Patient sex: M
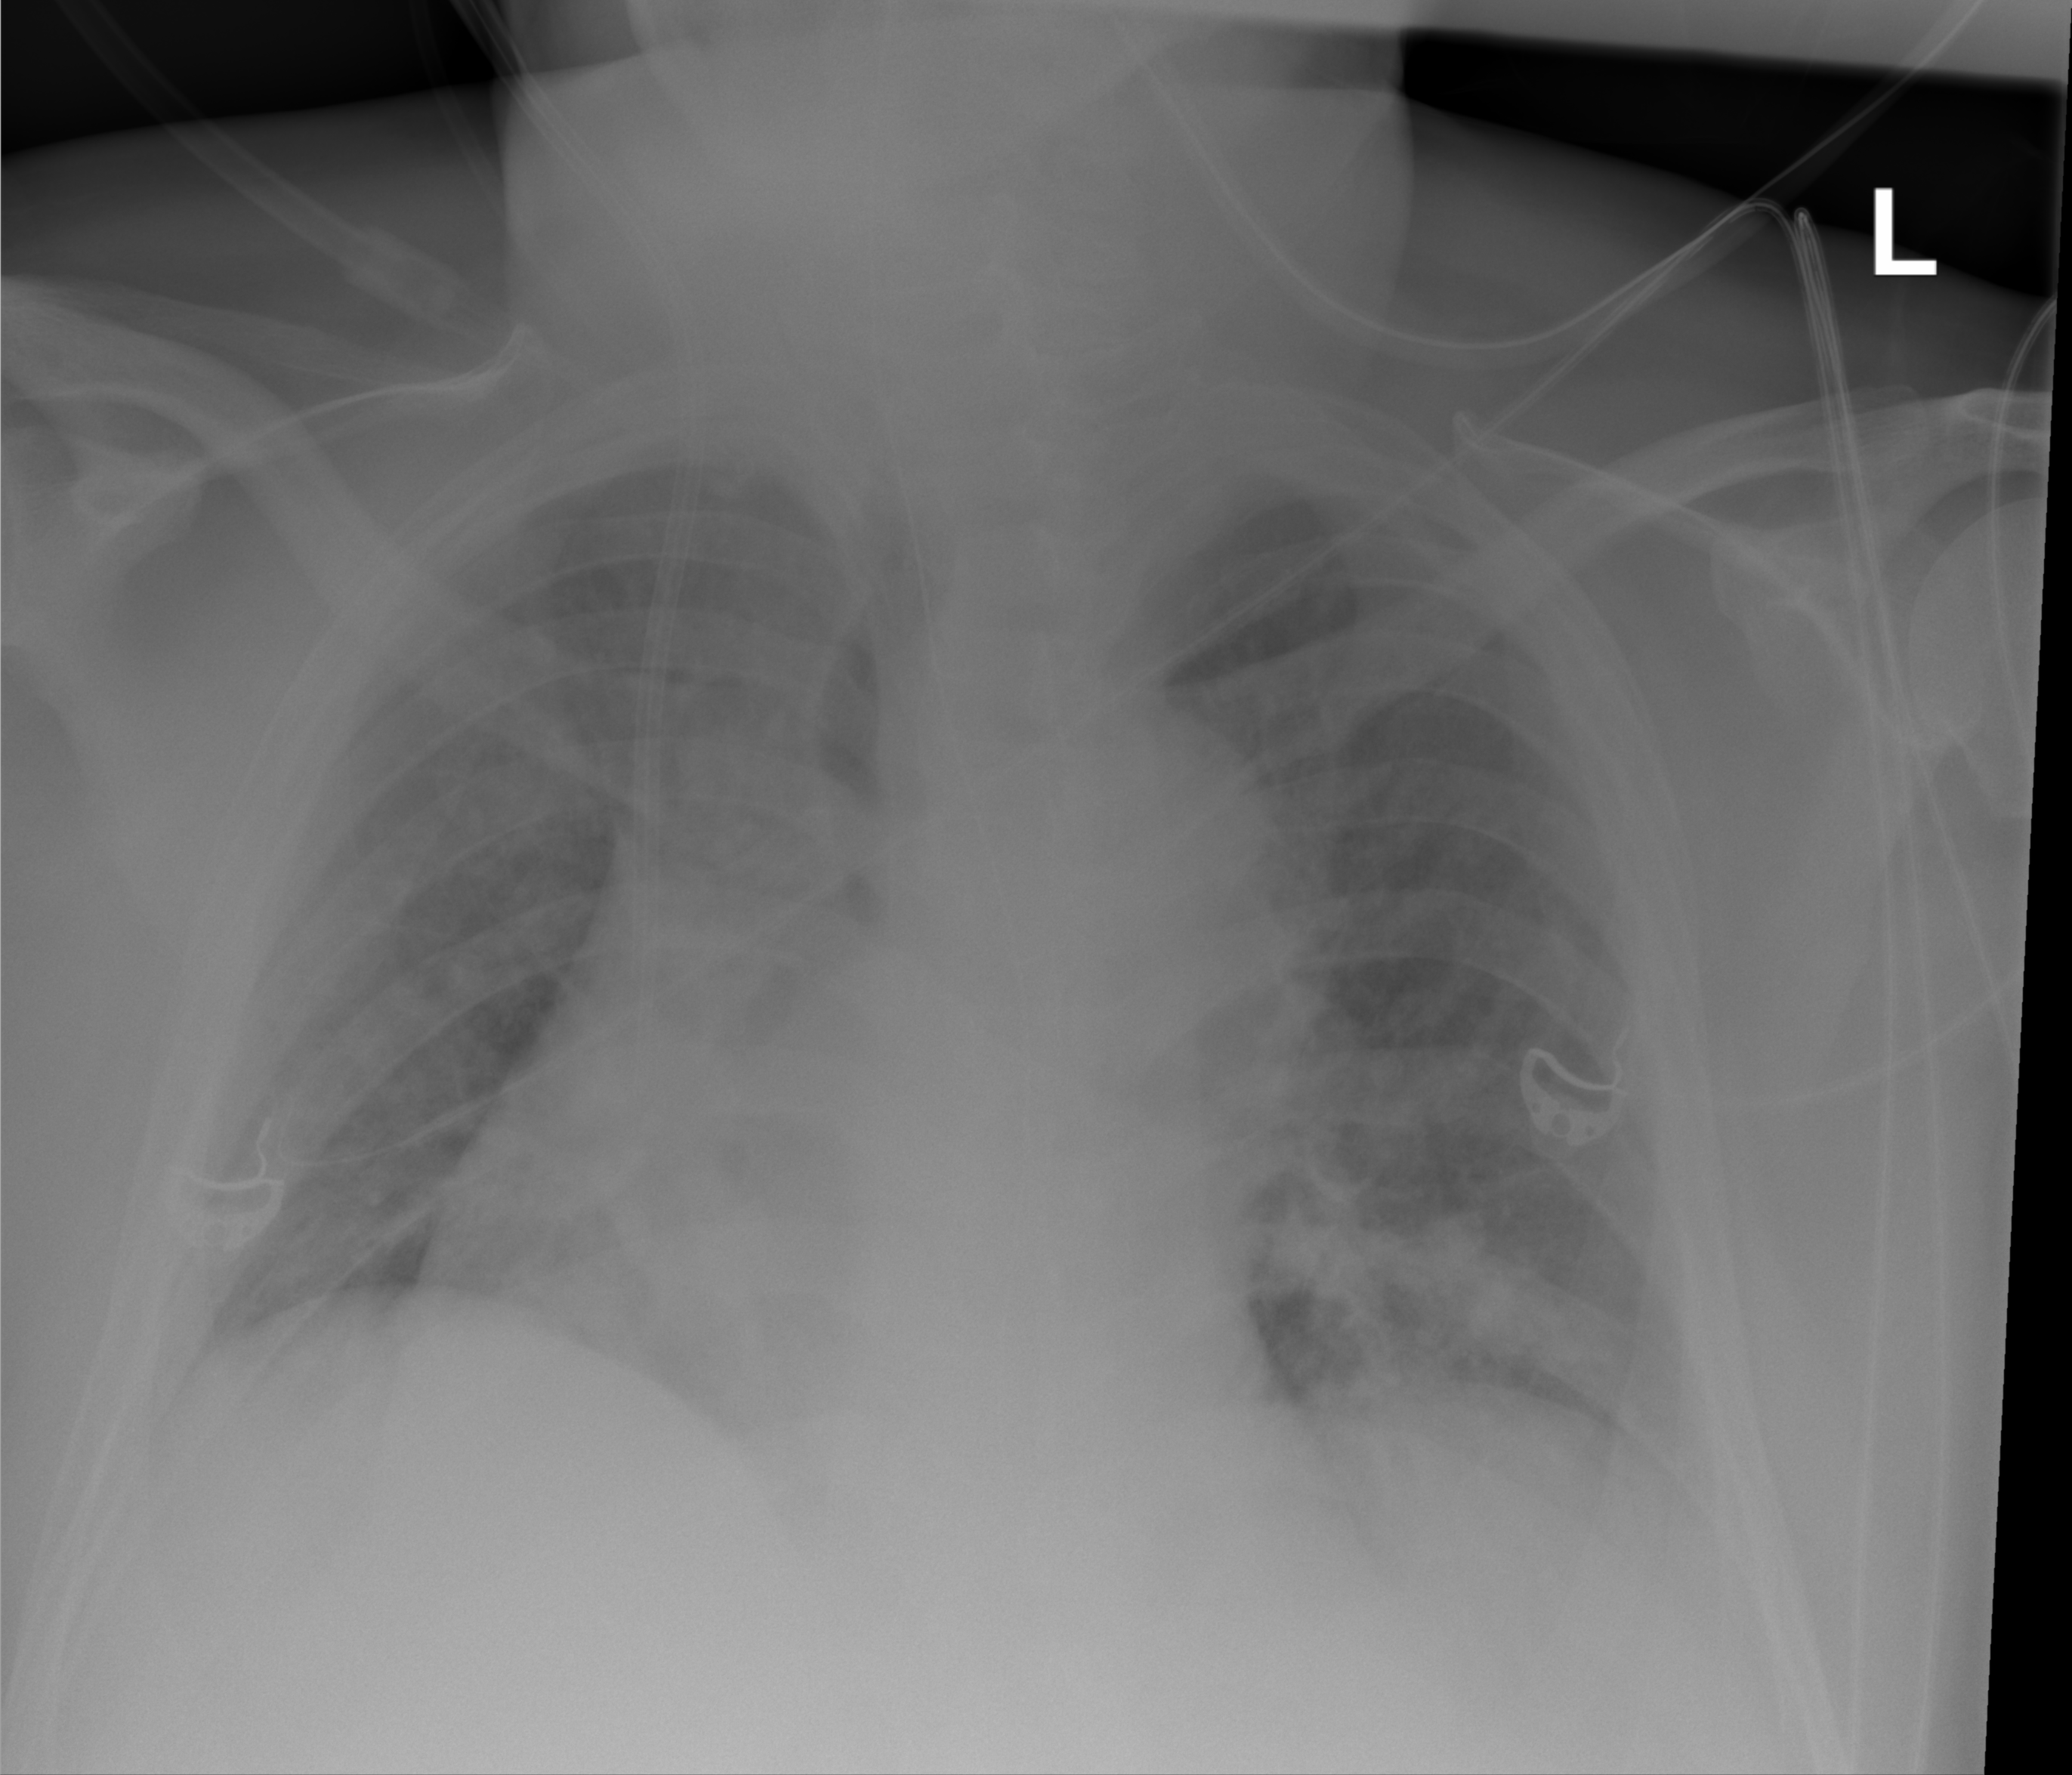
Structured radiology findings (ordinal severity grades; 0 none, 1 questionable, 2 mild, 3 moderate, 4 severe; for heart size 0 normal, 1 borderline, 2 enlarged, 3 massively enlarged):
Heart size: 1
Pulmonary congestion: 2
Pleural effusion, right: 1
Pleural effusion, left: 2
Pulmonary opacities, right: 1
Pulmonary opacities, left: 2
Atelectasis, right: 1
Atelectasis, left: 2